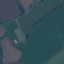
Label: Pasture